Question: i am using redactor Wysiwyg. I want to disable "Image edit mode" on redactor when you click on image. as I want to apply my custom image editor on it.
Please see the attached screenshot of what I mean about disabling the image editor. You will notice that there is an "edit" label on center and image resizable handles as well.
I can modify the core redactor.js by deleting the span generator 'id="redactor-image-box"'. But is there any way to disable it when you initialize the redactor?

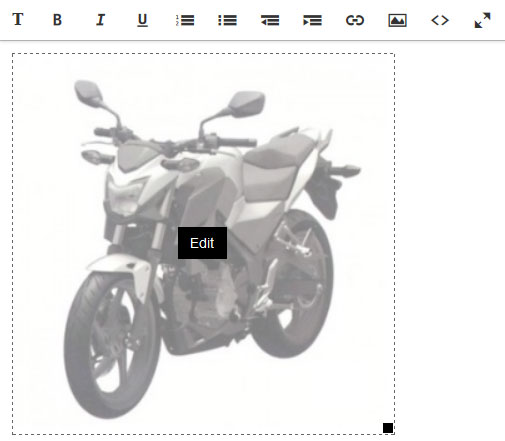
Answer: Just figured it out that if you use following command then you will disable image edit mode and image resizable mode
'''
$('#redactor').redactor({
imageEditable: false, // disable image edit mode on click
imageResizable: false // disable image resize mode on click
});
'''